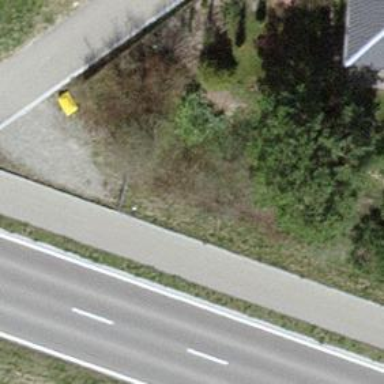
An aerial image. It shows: Hedge acting as barrier.